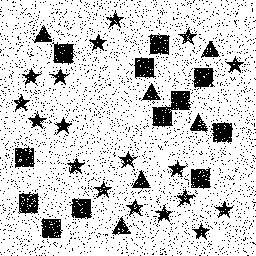
Squares: 12
Triangles: 6
Stars: 18
Total shapes: 36